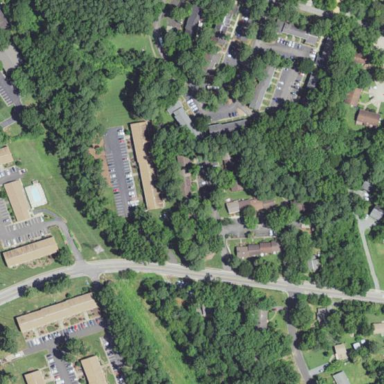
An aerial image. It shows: Residential area within neighborhood.